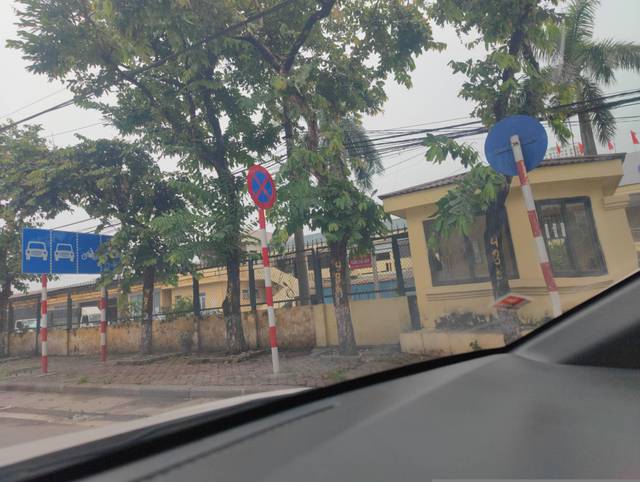
Region: Vietnam
Coordinates: 20.979, 105.841